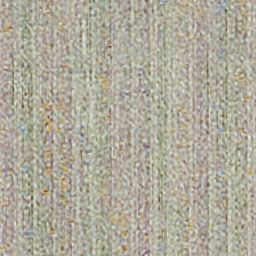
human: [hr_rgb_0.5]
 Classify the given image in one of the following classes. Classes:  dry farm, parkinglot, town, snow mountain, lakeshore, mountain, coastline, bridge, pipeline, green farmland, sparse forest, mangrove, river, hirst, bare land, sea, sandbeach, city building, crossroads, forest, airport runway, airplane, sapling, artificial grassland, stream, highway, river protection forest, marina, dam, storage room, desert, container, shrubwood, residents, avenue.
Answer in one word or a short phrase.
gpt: dry farm